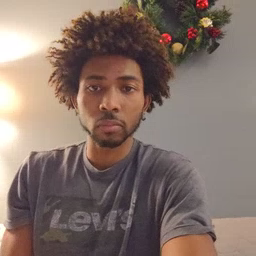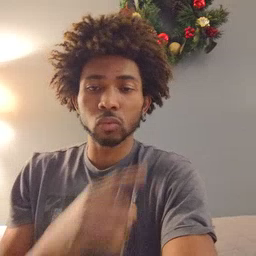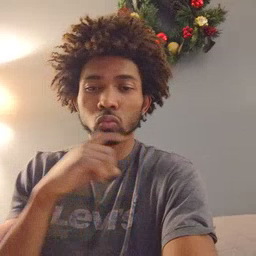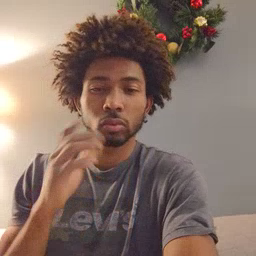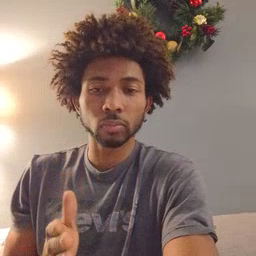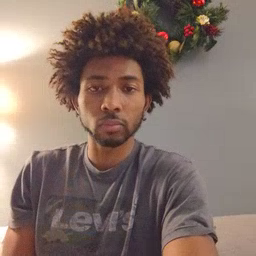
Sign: dryer